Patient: sex F, age 63
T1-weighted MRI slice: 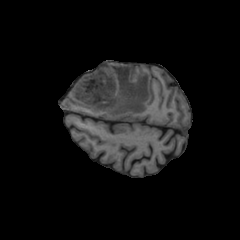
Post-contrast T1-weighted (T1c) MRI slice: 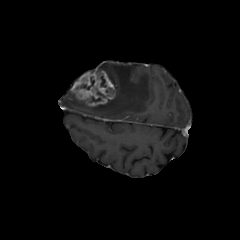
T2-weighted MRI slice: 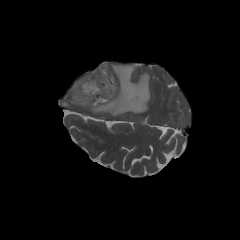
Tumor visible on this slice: yes
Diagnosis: Glioblastoma, IDH-wildtype
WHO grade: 4